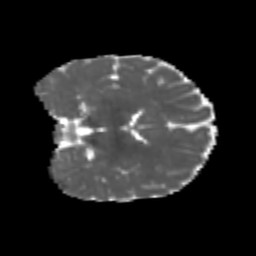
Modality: MD
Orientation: coronal
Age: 8
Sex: male
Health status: healthy